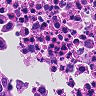
Metastatic tissue present: yes